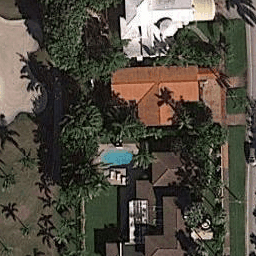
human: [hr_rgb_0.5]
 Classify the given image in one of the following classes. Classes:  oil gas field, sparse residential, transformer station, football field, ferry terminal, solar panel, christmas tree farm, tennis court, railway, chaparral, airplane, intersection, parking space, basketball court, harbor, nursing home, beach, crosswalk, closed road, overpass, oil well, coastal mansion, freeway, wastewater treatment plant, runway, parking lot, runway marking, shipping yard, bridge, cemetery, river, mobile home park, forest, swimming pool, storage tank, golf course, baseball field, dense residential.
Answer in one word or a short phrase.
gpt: coastal mansion